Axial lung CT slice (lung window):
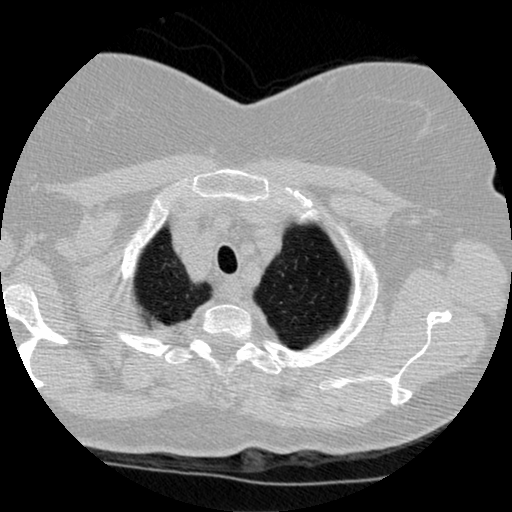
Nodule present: no